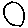
Label: circle